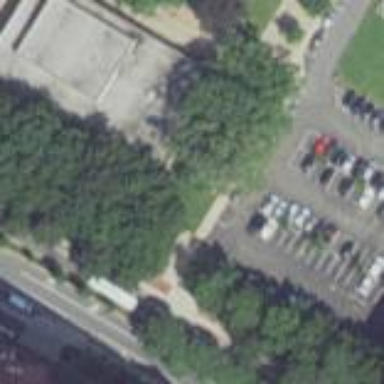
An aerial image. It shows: Government building.